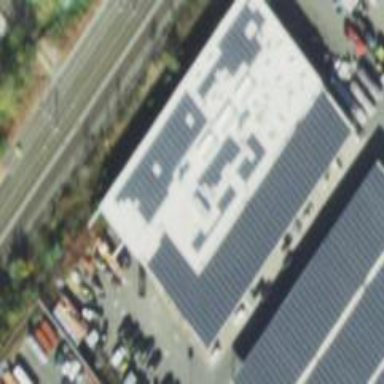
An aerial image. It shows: Solar photovoltaic panel generator.